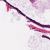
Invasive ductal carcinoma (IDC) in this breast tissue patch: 0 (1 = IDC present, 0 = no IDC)